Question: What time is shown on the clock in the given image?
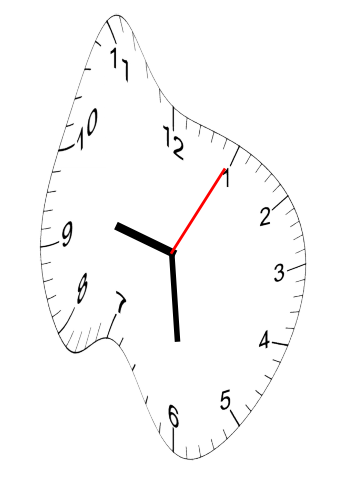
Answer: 09:29:05